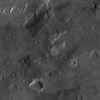
Atmospheric dust classification: not_dusty